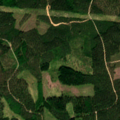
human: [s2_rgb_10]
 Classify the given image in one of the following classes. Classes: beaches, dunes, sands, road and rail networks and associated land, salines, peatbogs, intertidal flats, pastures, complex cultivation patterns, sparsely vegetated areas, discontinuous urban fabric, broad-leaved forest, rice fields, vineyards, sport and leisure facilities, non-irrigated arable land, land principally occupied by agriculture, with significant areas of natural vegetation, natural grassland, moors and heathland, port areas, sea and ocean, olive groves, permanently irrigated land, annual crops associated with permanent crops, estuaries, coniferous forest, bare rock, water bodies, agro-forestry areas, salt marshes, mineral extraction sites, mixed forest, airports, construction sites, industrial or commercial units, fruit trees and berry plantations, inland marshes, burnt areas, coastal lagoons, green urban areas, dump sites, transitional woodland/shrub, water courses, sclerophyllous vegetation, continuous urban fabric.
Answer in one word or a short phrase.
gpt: coniferous forest